Question: checkout this app:

If you swipe left in main image (the black shoes) you can see another image.
Can anyone try this app (Fashiolista, it's free and signup isn't required) and
say me how can I do an effect like that?
Thank you guys.
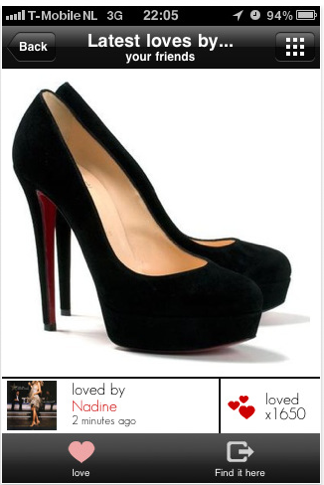
Answer: They seem to be using Core Animation to modify the images' alpha and animate the images out and in.
Check out <URL>.
*edit:
They could also be using UIViews animation API. This is probably even simpler.
<URL>